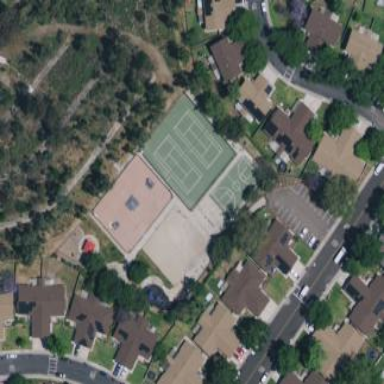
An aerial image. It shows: Tennis court in leisure pitch.